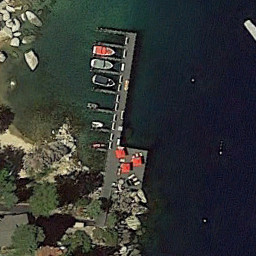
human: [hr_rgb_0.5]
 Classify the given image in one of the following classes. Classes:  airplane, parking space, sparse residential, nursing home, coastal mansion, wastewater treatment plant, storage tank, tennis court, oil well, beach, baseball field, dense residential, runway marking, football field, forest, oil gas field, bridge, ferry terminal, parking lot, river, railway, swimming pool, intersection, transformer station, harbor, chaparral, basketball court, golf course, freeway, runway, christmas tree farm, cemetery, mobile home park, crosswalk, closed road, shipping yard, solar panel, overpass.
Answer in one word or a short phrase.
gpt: ferry terminal